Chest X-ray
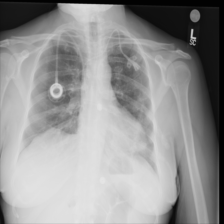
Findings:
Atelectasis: negative
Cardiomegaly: negative
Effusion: negative
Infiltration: negative
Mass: negative
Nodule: negative
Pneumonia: negative
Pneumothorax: negative
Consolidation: negative
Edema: negative
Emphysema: negative
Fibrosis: negative
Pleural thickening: negative
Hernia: negative